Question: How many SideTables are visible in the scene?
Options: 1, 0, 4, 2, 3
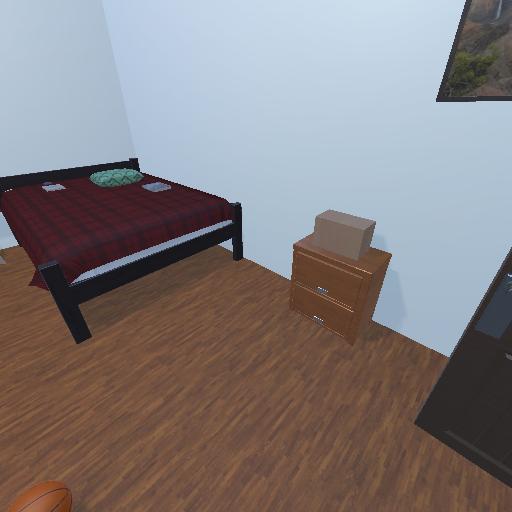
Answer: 1